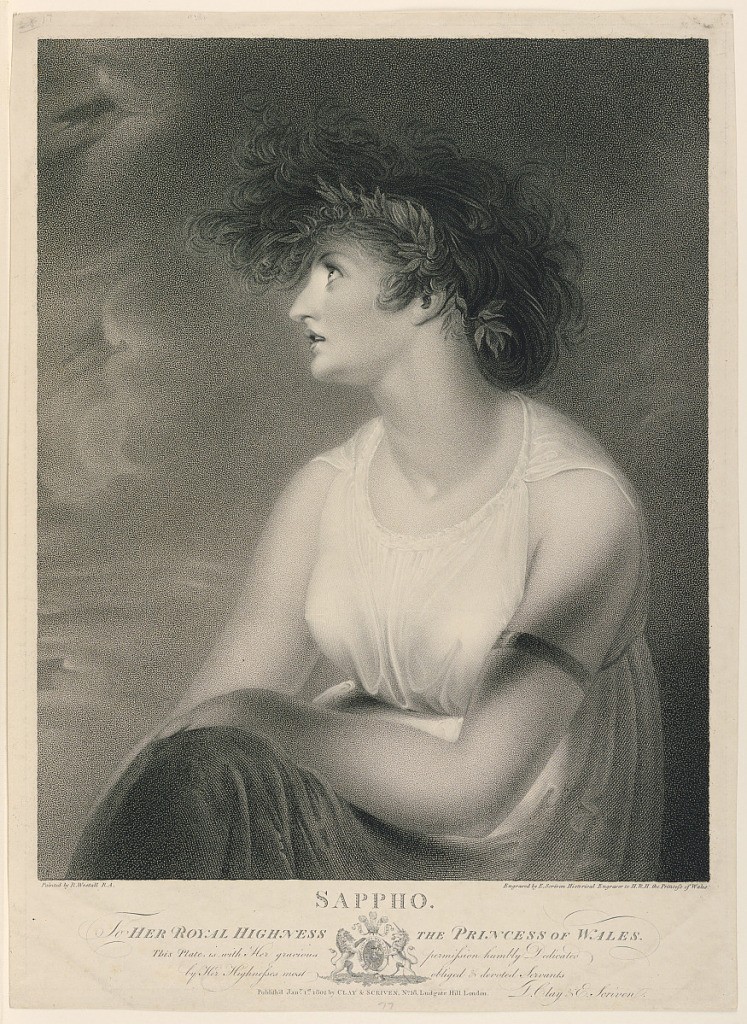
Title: Sappho
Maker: Edward Scriven, English, 1775 - 1841
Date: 1802
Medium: Stipple engraving on paper
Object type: Print
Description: Half length seated female figure facing left, her left arm resting on her lap. Hair, with garland of leaves, wind blown.